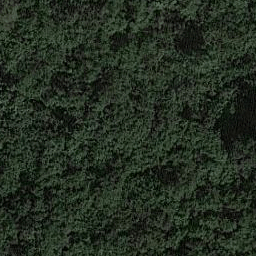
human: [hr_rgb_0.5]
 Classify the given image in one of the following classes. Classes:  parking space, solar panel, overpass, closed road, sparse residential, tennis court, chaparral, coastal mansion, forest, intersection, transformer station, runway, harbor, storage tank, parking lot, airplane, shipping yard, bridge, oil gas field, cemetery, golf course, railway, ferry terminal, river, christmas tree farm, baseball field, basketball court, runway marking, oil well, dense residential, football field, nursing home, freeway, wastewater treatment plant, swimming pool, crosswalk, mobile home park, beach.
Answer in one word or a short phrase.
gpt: forest